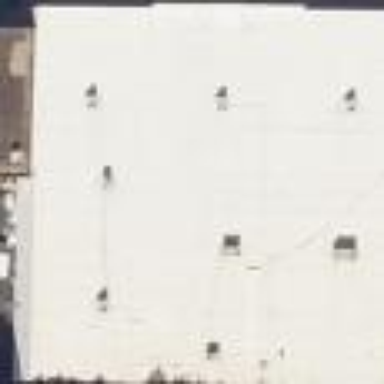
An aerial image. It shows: Retail building.